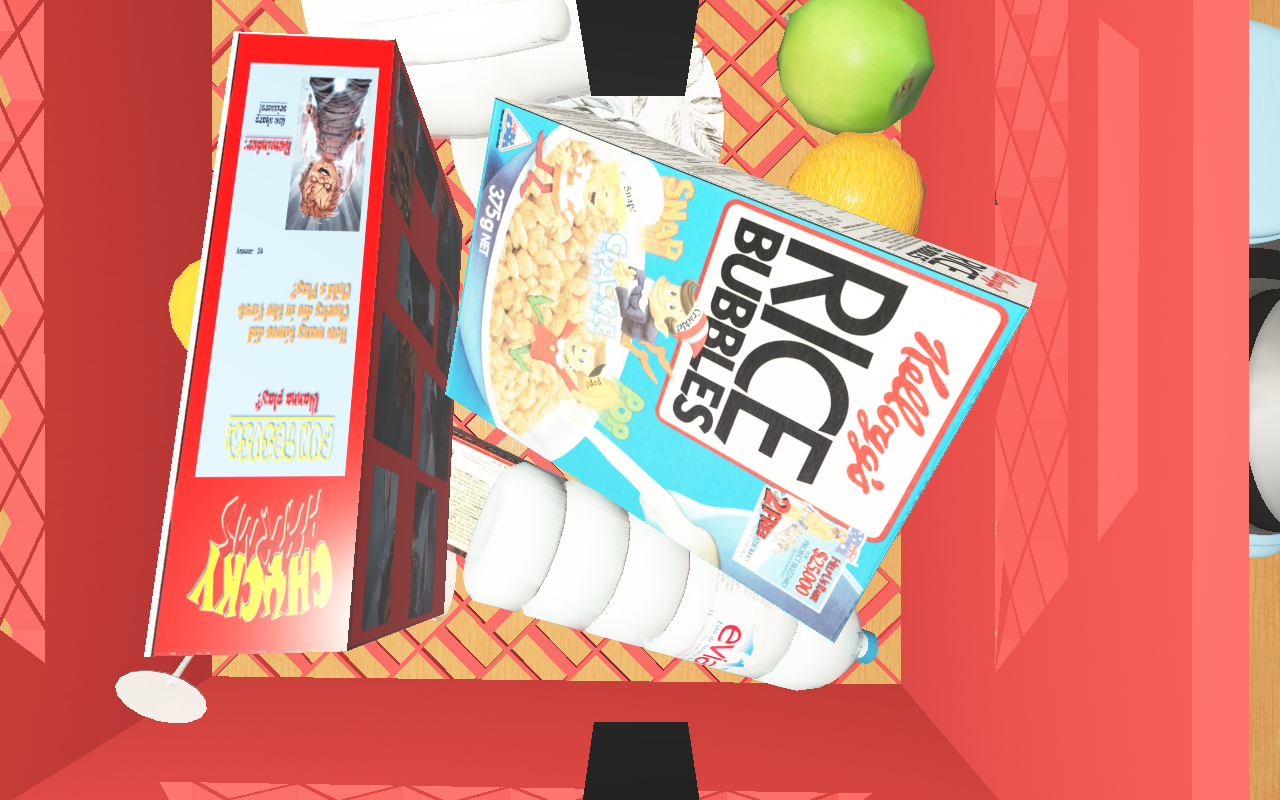
Objects in the scene:
carafe
water bottle
apple
apple
orange
plate
wineglass
honey jar
jam jar
cereal box